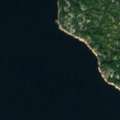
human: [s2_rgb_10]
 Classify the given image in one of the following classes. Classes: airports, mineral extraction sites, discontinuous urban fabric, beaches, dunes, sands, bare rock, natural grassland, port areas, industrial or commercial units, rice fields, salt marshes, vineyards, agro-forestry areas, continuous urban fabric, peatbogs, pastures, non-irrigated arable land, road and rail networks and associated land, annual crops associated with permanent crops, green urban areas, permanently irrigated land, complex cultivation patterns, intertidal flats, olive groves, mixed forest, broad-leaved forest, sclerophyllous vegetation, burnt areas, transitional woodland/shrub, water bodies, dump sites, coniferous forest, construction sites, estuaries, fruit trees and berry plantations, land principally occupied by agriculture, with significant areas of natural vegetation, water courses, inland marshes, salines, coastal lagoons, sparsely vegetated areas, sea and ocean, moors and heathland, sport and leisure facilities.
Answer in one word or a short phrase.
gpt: coniferous forest, sea and ocean